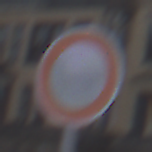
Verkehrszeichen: VerbotFahrzeugeAllerArt
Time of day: MorningAfternoon
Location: Outdoor (Urban)
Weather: PartlyCloudy
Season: NotSpecified
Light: Natural